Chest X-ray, AP view. Patient: 65 years old, sex F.
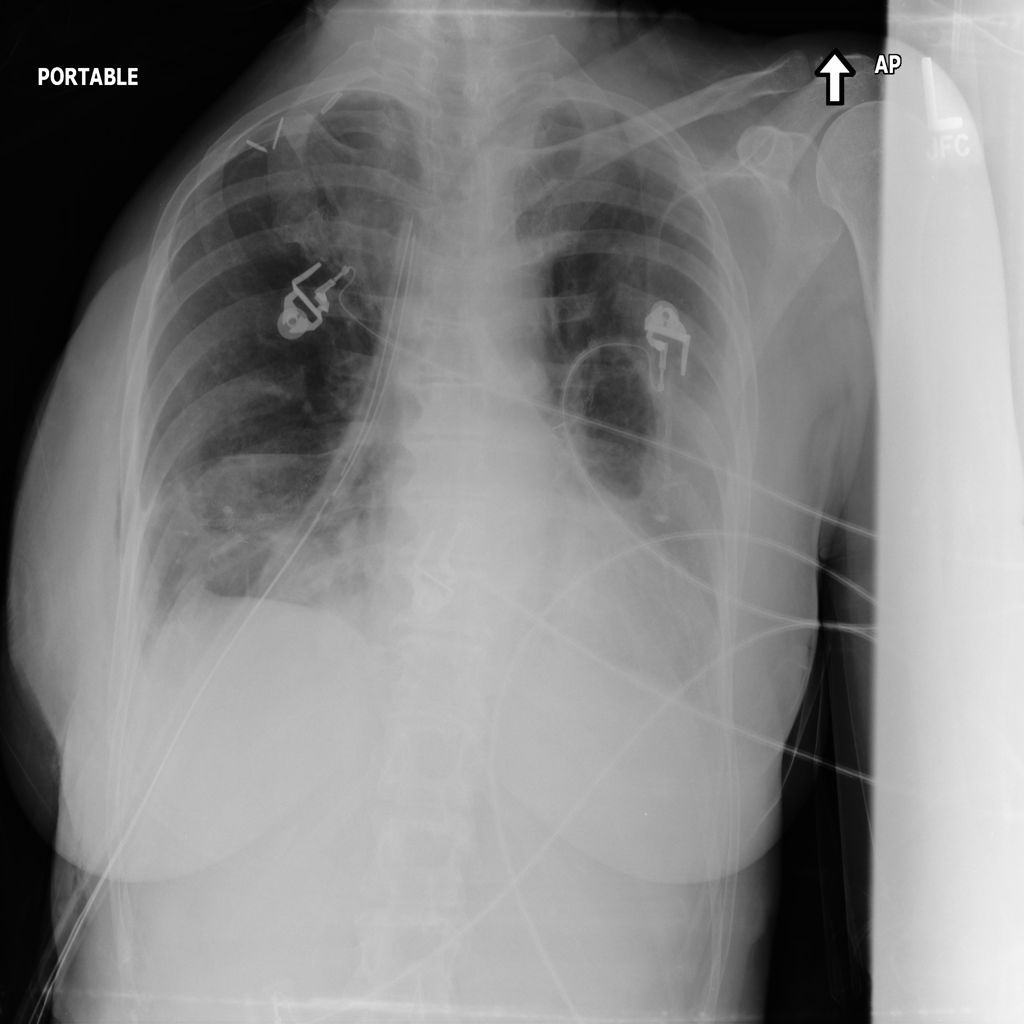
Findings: Pneumothorax